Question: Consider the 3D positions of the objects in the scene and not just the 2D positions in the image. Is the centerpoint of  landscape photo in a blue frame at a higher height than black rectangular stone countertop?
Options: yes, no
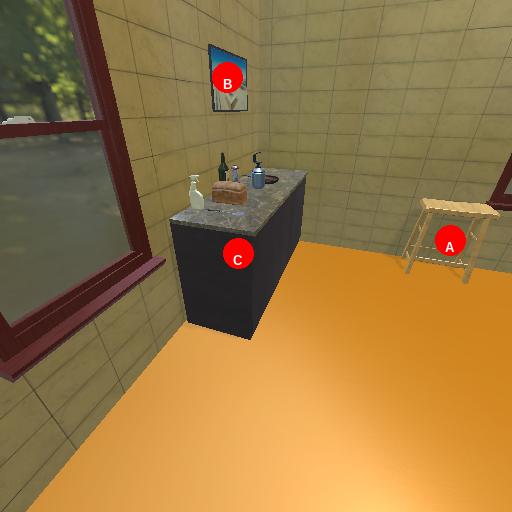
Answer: yes